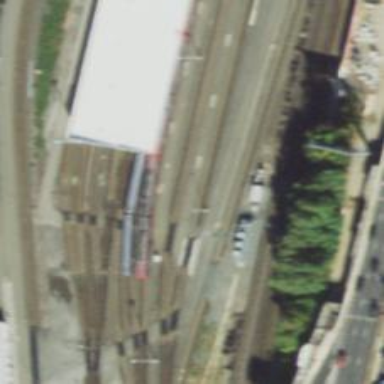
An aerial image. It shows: Electrified railway yard with rail tracks.